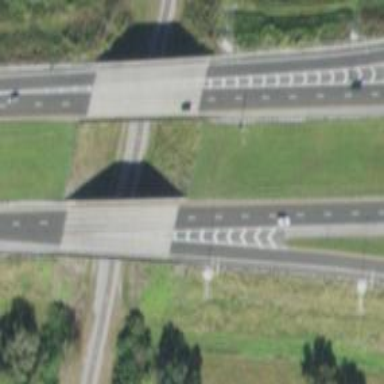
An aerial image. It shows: Bridge on motorway link with diamond junction.